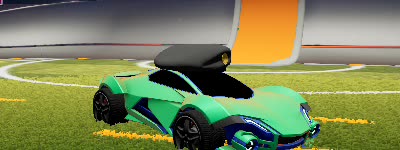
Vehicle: werewolf